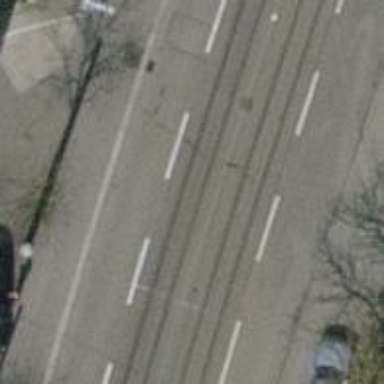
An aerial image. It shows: Tertiary road with asphalt surface and embedded tram rails.